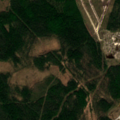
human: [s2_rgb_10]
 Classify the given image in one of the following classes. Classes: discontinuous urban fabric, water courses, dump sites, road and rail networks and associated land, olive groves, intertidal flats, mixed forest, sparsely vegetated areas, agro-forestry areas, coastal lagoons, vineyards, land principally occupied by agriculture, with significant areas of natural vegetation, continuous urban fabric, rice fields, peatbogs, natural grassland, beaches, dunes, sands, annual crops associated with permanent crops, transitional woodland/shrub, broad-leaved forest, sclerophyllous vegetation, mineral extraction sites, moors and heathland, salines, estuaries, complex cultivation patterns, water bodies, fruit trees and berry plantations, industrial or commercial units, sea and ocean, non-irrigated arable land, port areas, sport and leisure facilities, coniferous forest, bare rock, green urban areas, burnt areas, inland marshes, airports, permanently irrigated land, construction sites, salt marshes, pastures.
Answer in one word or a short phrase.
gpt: mineral extraction sites, coniferous forest, mixed forest, transitional woodland/shrub